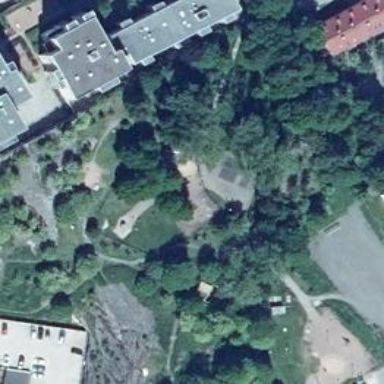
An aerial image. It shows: Playground area for leisure land.